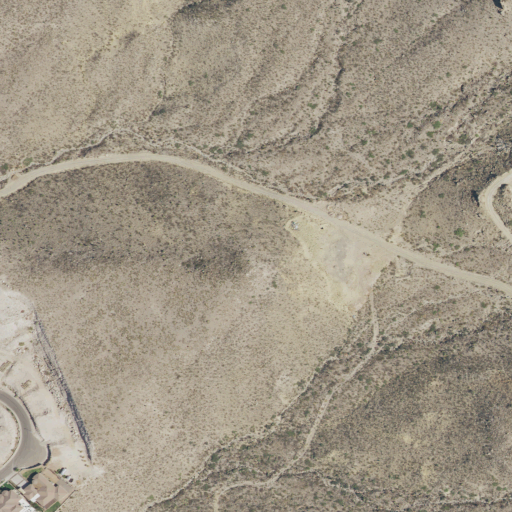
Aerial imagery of mountain in Texas named Flag Hill containing shrub, open development, medium intensity development, low intensity development, and high intensity development